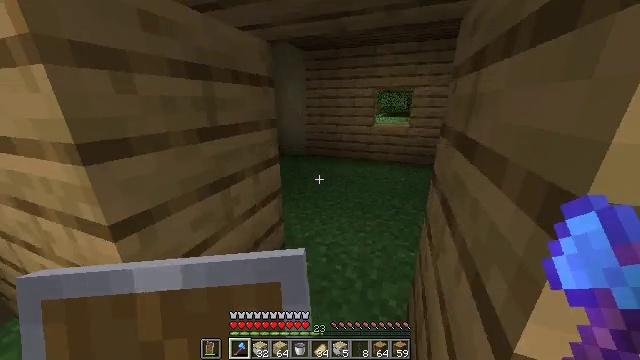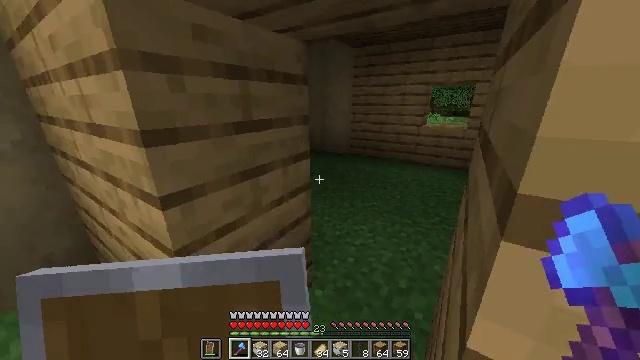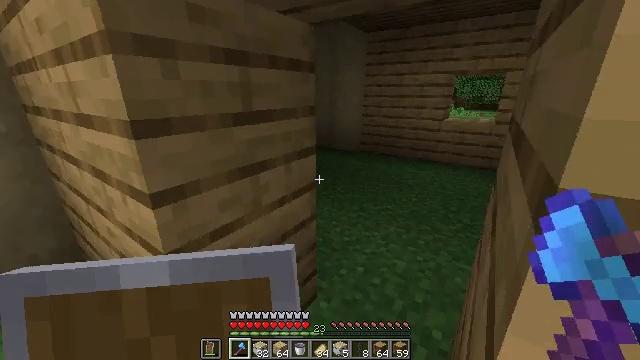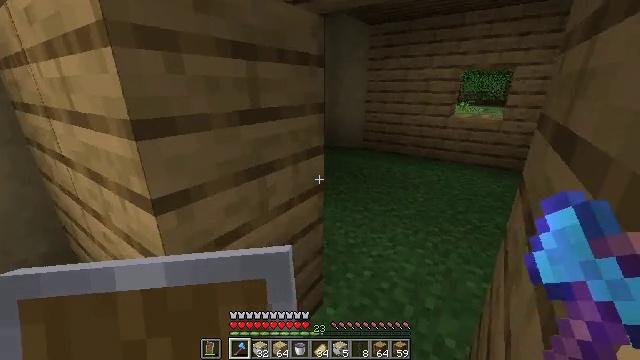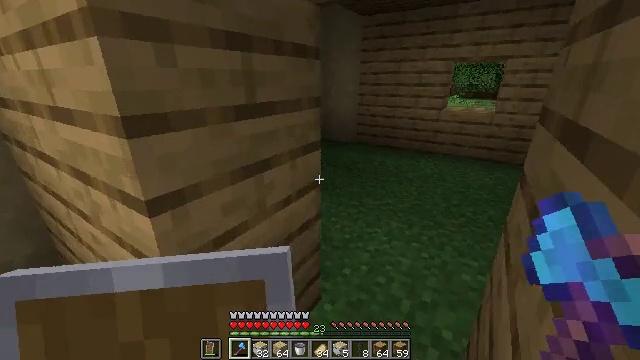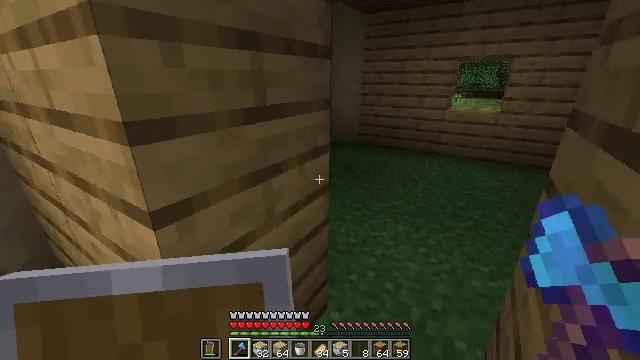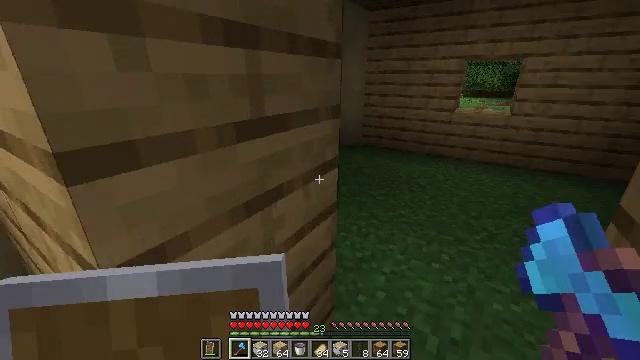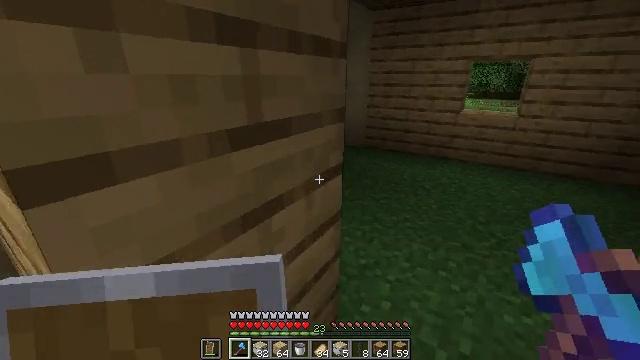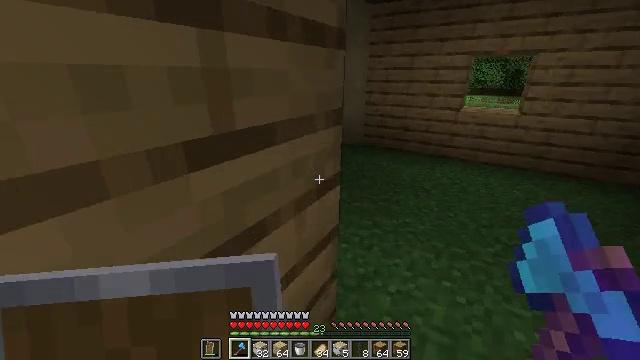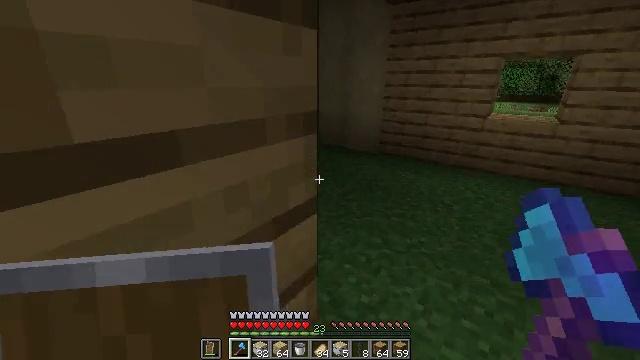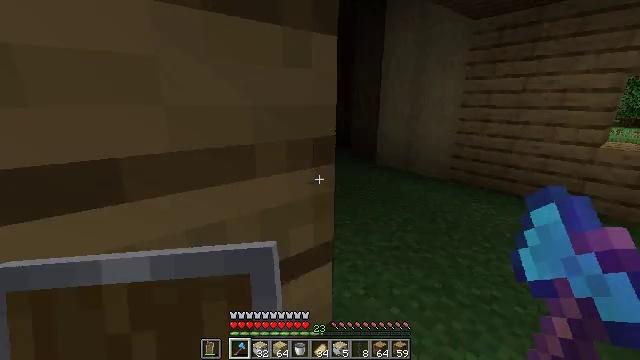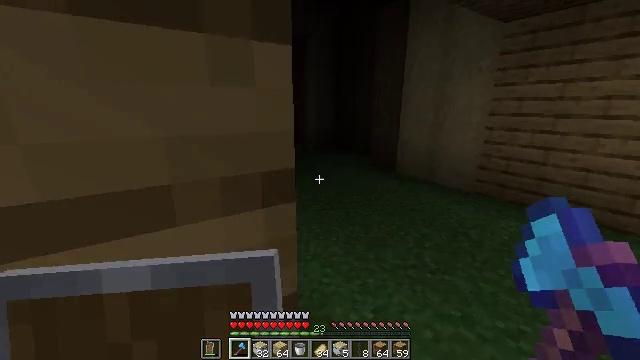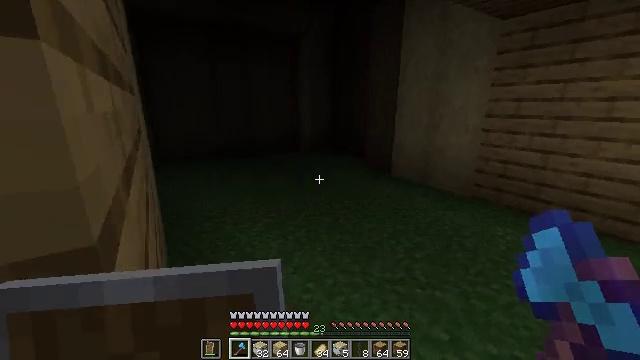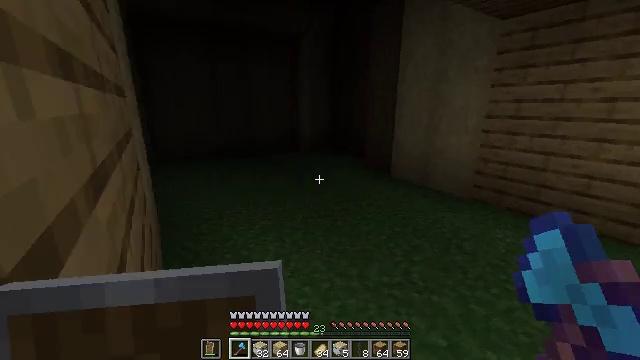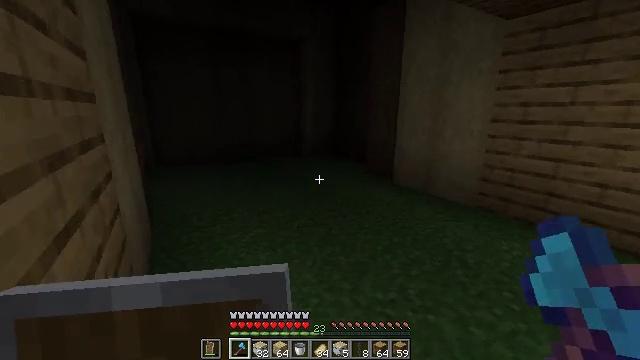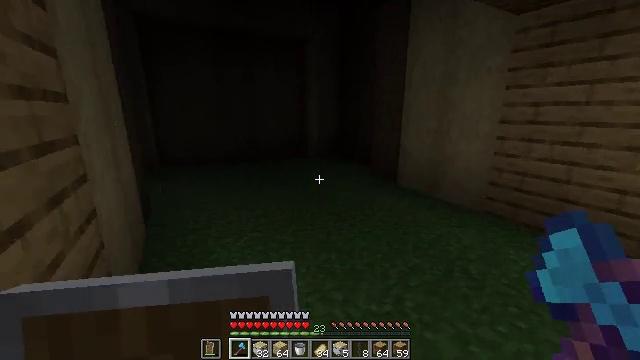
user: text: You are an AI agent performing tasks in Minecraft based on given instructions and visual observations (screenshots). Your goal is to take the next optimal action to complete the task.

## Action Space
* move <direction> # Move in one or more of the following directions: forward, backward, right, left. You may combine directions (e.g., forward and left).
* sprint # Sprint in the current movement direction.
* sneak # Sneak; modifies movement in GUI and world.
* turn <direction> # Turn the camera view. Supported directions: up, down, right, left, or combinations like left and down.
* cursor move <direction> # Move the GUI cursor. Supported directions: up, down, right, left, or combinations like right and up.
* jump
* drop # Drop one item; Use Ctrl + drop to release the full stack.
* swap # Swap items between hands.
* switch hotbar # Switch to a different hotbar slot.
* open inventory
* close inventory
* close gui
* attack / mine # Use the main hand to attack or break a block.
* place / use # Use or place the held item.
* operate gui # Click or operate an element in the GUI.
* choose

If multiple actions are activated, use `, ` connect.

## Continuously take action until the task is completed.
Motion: motion action
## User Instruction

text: Collect the stripped birch log by attacking it.
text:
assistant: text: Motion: move forward, turn left
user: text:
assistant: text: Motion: move forward, turn left
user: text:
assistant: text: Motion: move forward
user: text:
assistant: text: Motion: move forward, turn right and down
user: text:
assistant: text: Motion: move forward
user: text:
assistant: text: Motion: move forward
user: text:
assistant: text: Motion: move forward
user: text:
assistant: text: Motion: move forward and move right
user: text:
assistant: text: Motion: move forward and move right, turn left
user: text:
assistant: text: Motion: move forward and move right, turn left and up
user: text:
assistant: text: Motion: move forward and move right, turn left and up
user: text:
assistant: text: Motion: move forward and move right
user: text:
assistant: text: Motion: move forward and move right
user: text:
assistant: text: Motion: move forward and move right, turn left
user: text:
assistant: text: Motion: move forward and move right, turn left
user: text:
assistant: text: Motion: move forward and move right, turn left
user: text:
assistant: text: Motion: move forward and move right, turn left
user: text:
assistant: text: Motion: move forward and move right, turn left and up
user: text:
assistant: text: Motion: move forward and move right, turn left and up
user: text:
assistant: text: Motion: move forward and move right, turn left
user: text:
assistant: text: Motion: move forward and move right
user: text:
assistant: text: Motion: move forward and move right
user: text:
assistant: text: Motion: move forward and move right
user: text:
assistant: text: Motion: move forward
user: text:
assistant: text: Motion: move forward
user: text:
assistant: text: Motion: move forward
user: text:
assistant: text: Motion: move forward
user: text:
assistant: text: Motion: move forward
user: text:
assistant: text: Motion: move forward and move right, turn up
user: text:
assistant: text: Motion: move forward and move right, turn right and up